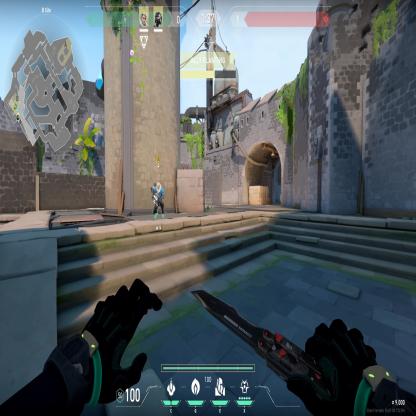
Label: teammate